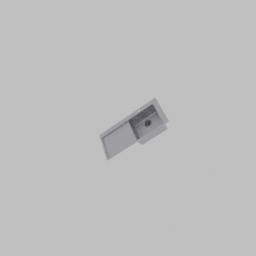
Label: appliances